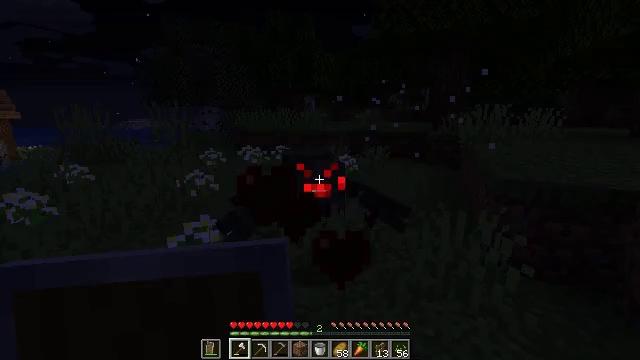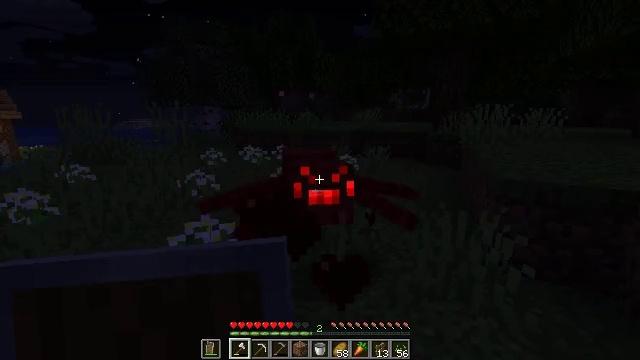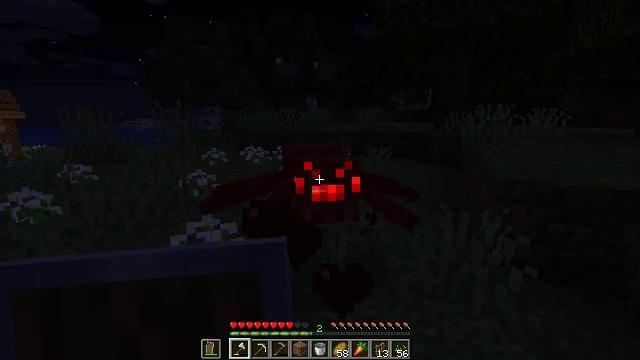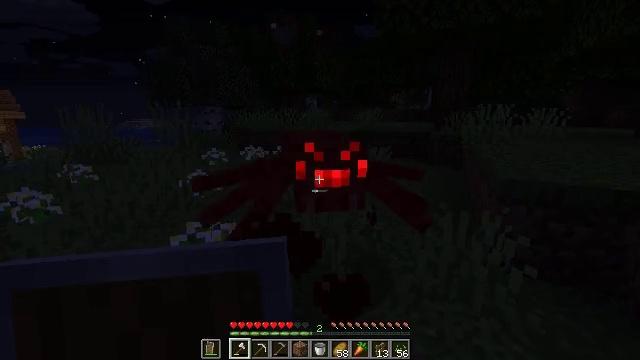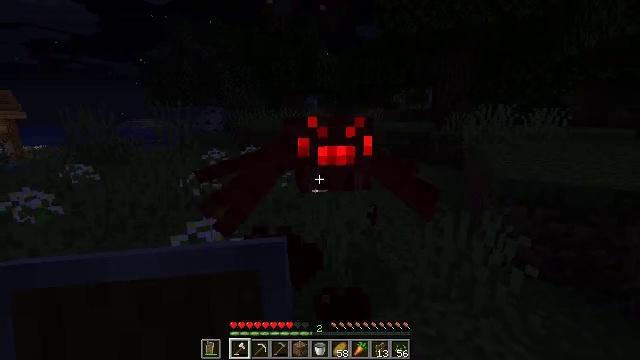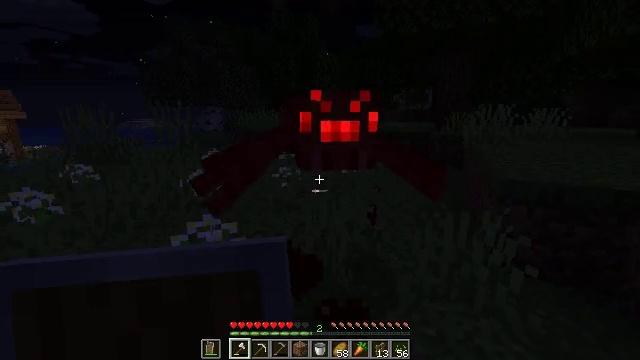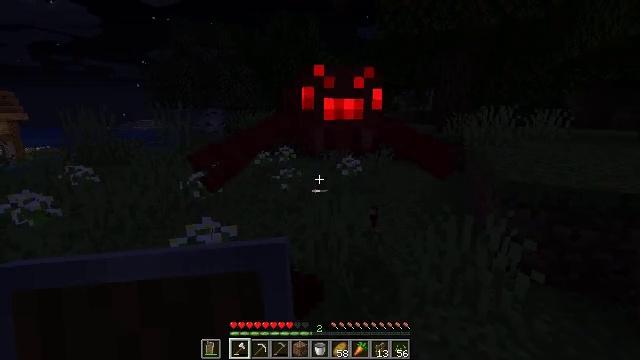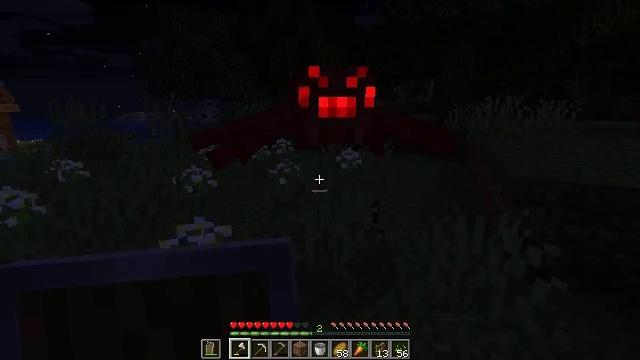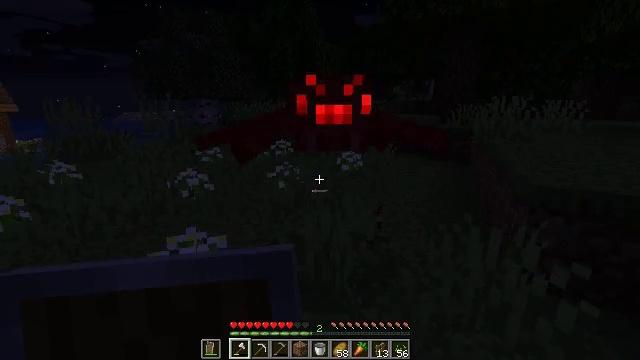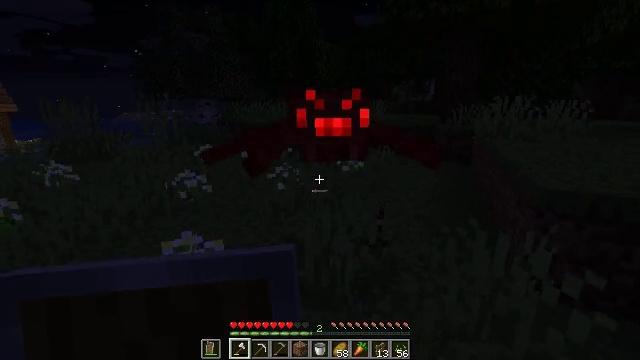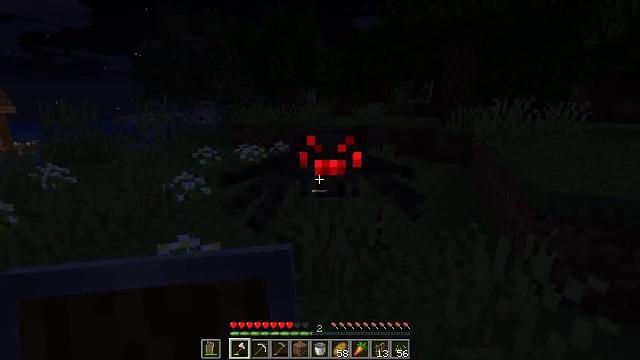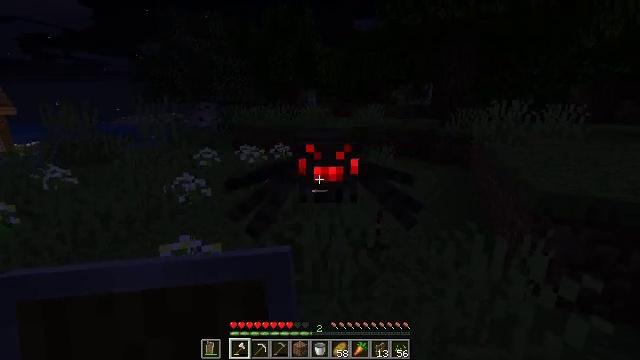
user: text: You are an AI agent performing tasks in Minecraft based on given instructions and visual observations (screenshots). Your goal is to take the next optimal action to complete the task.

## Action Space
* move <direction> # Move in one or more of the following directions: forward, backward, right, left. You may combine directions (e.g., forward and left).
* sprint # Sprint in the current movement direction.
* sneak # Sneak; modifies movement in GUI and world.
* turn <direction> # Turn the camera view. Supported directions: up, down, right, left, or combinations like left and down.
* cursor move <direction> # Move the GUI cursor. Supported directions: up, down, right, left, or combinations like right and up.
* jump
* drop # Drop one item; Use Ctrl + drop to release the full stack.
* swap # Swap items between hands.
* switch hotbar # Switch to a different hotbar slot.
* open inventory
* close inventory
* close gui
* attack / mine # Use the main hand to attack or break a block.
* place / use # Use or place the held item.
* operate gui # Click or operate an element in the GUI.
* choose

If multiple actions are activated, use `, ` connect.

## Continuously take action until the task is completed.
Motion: motion action
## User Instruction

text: Fight a spider.
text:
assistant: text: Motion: no_op
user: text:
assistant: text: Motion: no_op
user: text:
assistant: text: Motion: no_op
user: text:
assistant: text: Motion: no_op
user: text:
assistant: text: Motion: no_op
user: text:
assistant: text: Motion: move forward
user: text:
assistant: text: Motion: move forward, turn down, attack / mine
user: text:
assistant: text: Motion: move forward, attack / mine
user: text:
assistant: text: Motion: attack / mine
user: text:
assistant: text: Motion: move back, attack / mine
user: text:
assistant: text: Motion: move back
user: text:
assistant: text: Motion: no_op